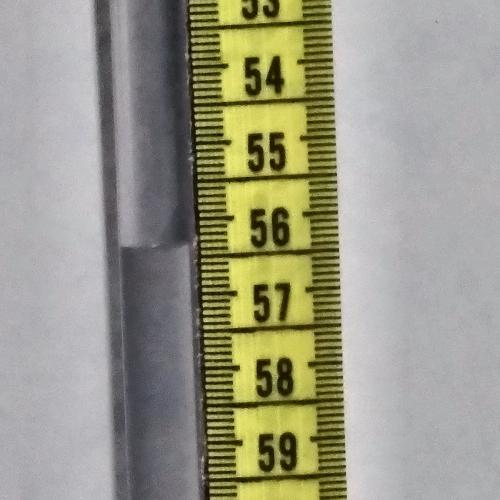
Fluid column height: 56.3 cm